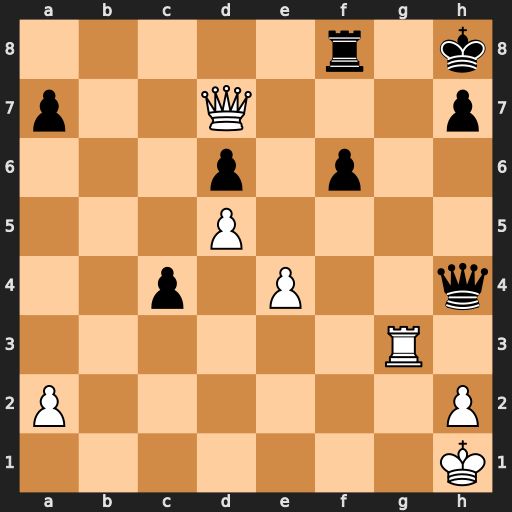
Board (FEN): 5r1k/p2Q3p/3p1p2/3P4/2p1P2q/6R1/P6P/7K
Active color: w
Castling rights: -
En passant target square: -
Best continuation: Qg7#